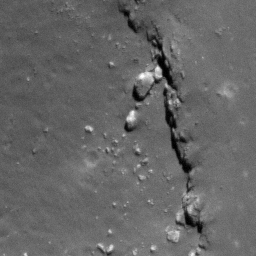
Pit: Copernicus LB3
Host crater: Copernicus
Host type: impact_melt
Lunar coordinates: latitude 10.095, longitude 339.923